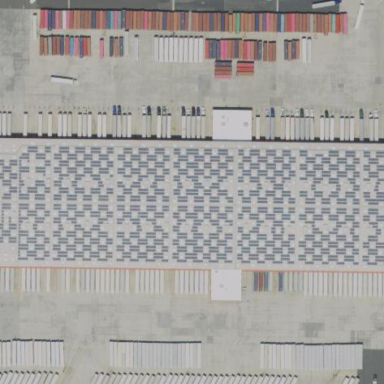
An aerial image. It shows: Warehouse building.